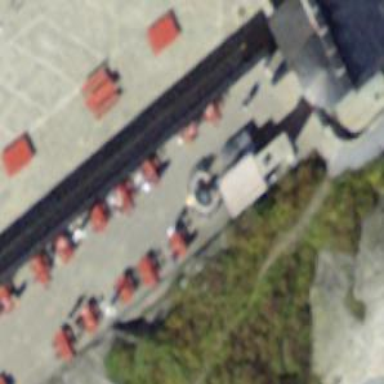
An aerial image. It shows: Restaurant.